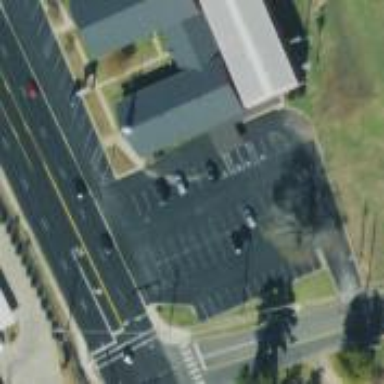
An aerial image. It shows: Parking area with asphalt surface.